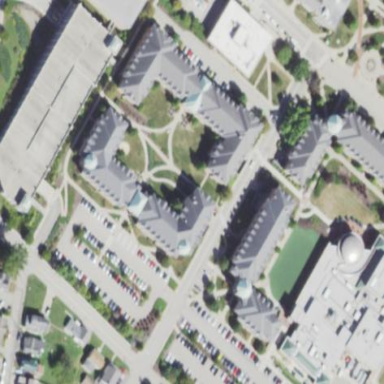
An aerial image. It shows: Dormitory building.